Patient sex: F
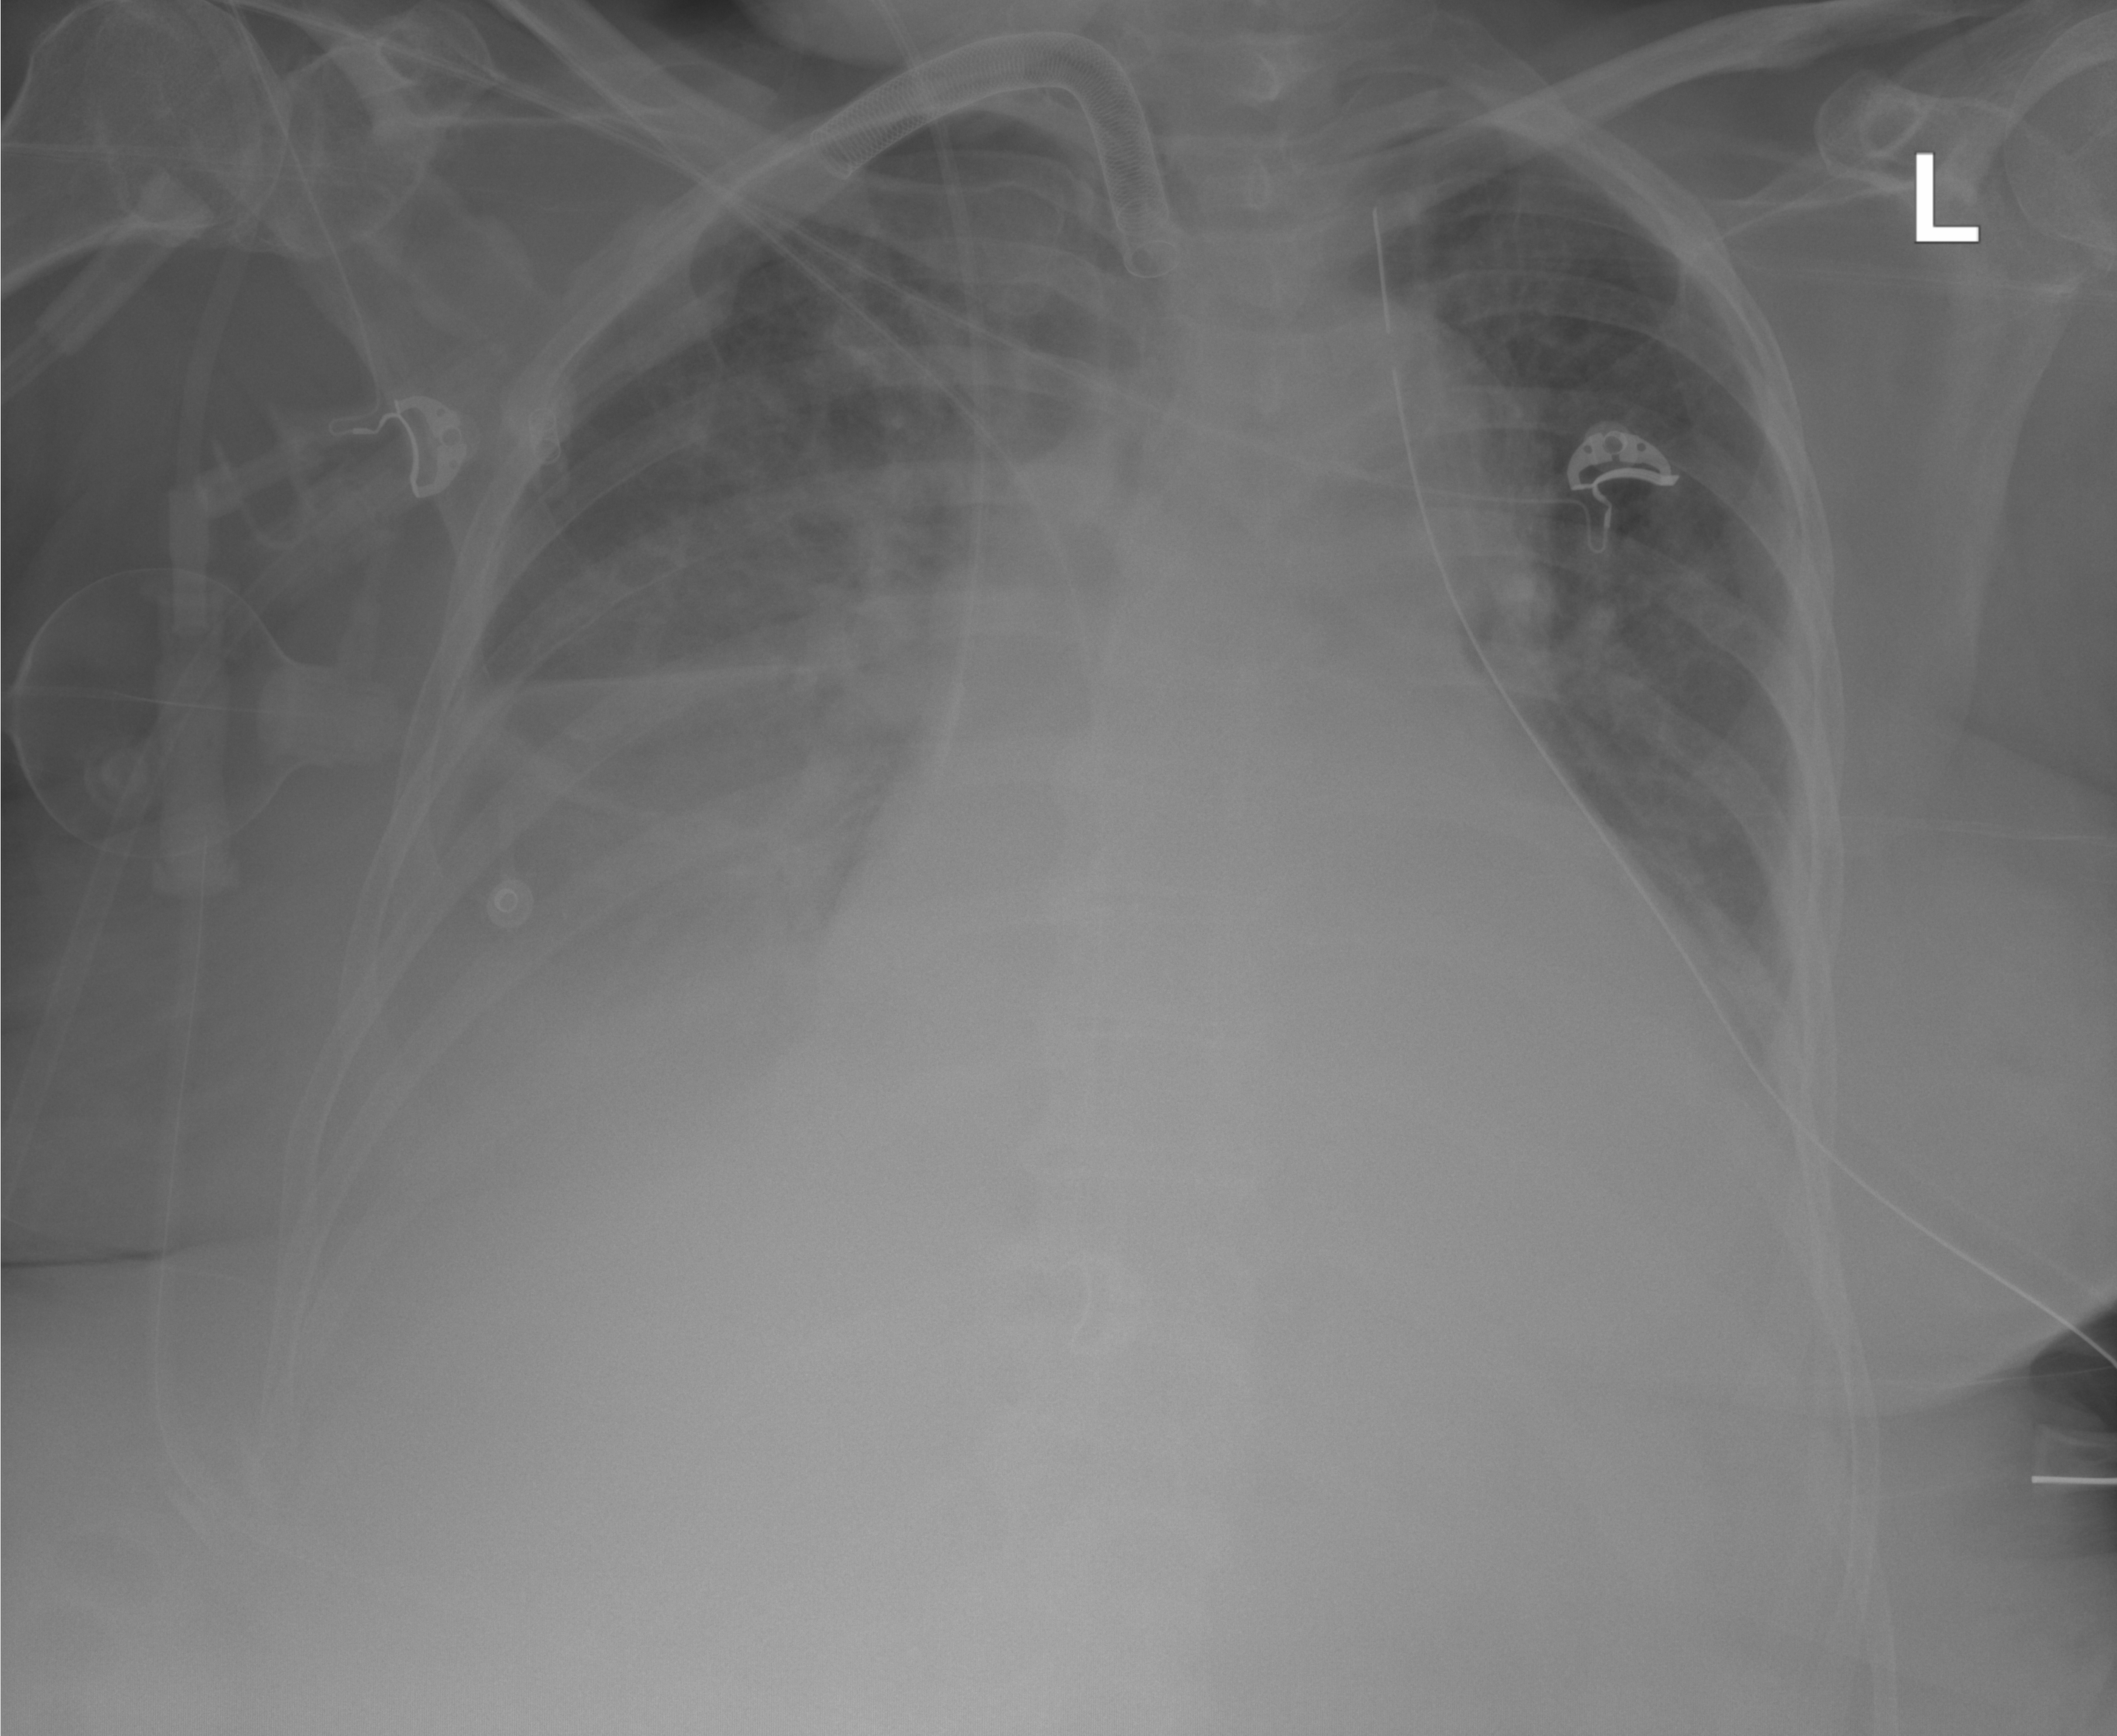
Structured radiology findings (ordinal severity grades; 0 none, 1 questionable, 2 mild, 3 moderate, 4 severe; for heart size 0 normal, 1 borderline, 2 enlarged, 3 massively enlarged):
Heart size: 2
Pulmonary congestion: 2
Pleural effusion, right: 3
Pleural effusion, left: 1
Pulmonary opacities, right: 2
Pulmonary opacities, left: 0
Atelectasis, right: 3
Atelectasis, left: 2